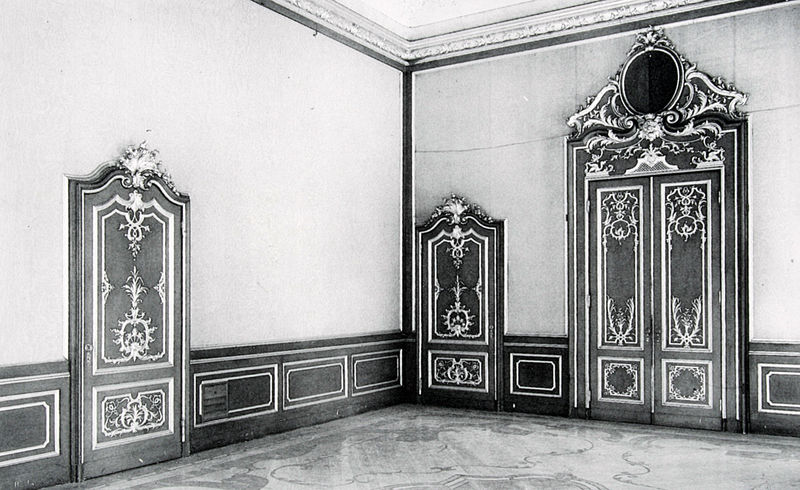
Titel: Saal von Umberto I.
Künstler: Achille Majnoni
Standort: Monza
Institution: Villa Reale
Schlagwörter: dunkel, schatten, weiß, grau, hell, holz, licht, raum, schwarz, zimmer, schloss, ornament, architektur, barock, rahmen, silber, sockel, innenraum, boden, interieur, decke, kontrast, rund, ranken, ecke, türen, leer, saal, salon, glanz, dekor, ornamente, verzierung, türrahmen, türflügel, geschlossen, foto, fotografie, photographie, rechtecke, wände, eingänge, medaillon, vergoldet, schwarzweiß, türstock, schnitzerei, photo, fries, sims, kassetten, aufnahme, vertäfelung, paneel, eckansicht, ausgänge, seitentür, türtock